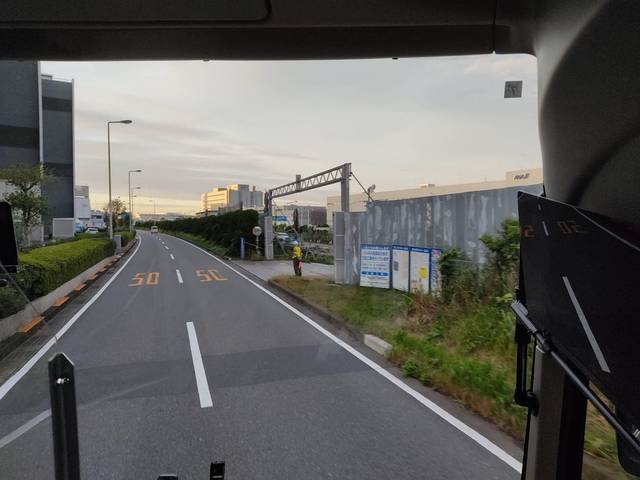
Region: Japan
Coordinates: 35.537, 139.794